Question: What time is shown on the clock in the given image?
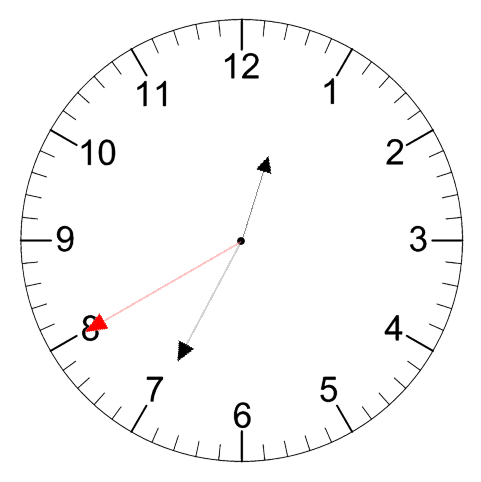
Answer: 12:34:40